Field crop: maize
Growth stage: 2
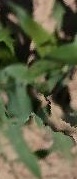
Species: maize